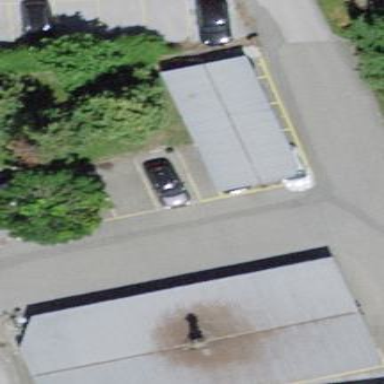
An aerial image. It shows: View of roof of building.